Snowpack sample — Buffalo Mountain, Silverthorne, Colorado, USA (1/25/25, 10:11 AM MST)
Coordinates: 39.6222, -106.1139
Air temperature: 22 °F
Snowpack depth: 110 cm
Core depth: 40 cm
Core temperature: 46.4 °F
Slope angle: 12°, slope face: 102°
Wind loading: high
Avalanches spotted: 0
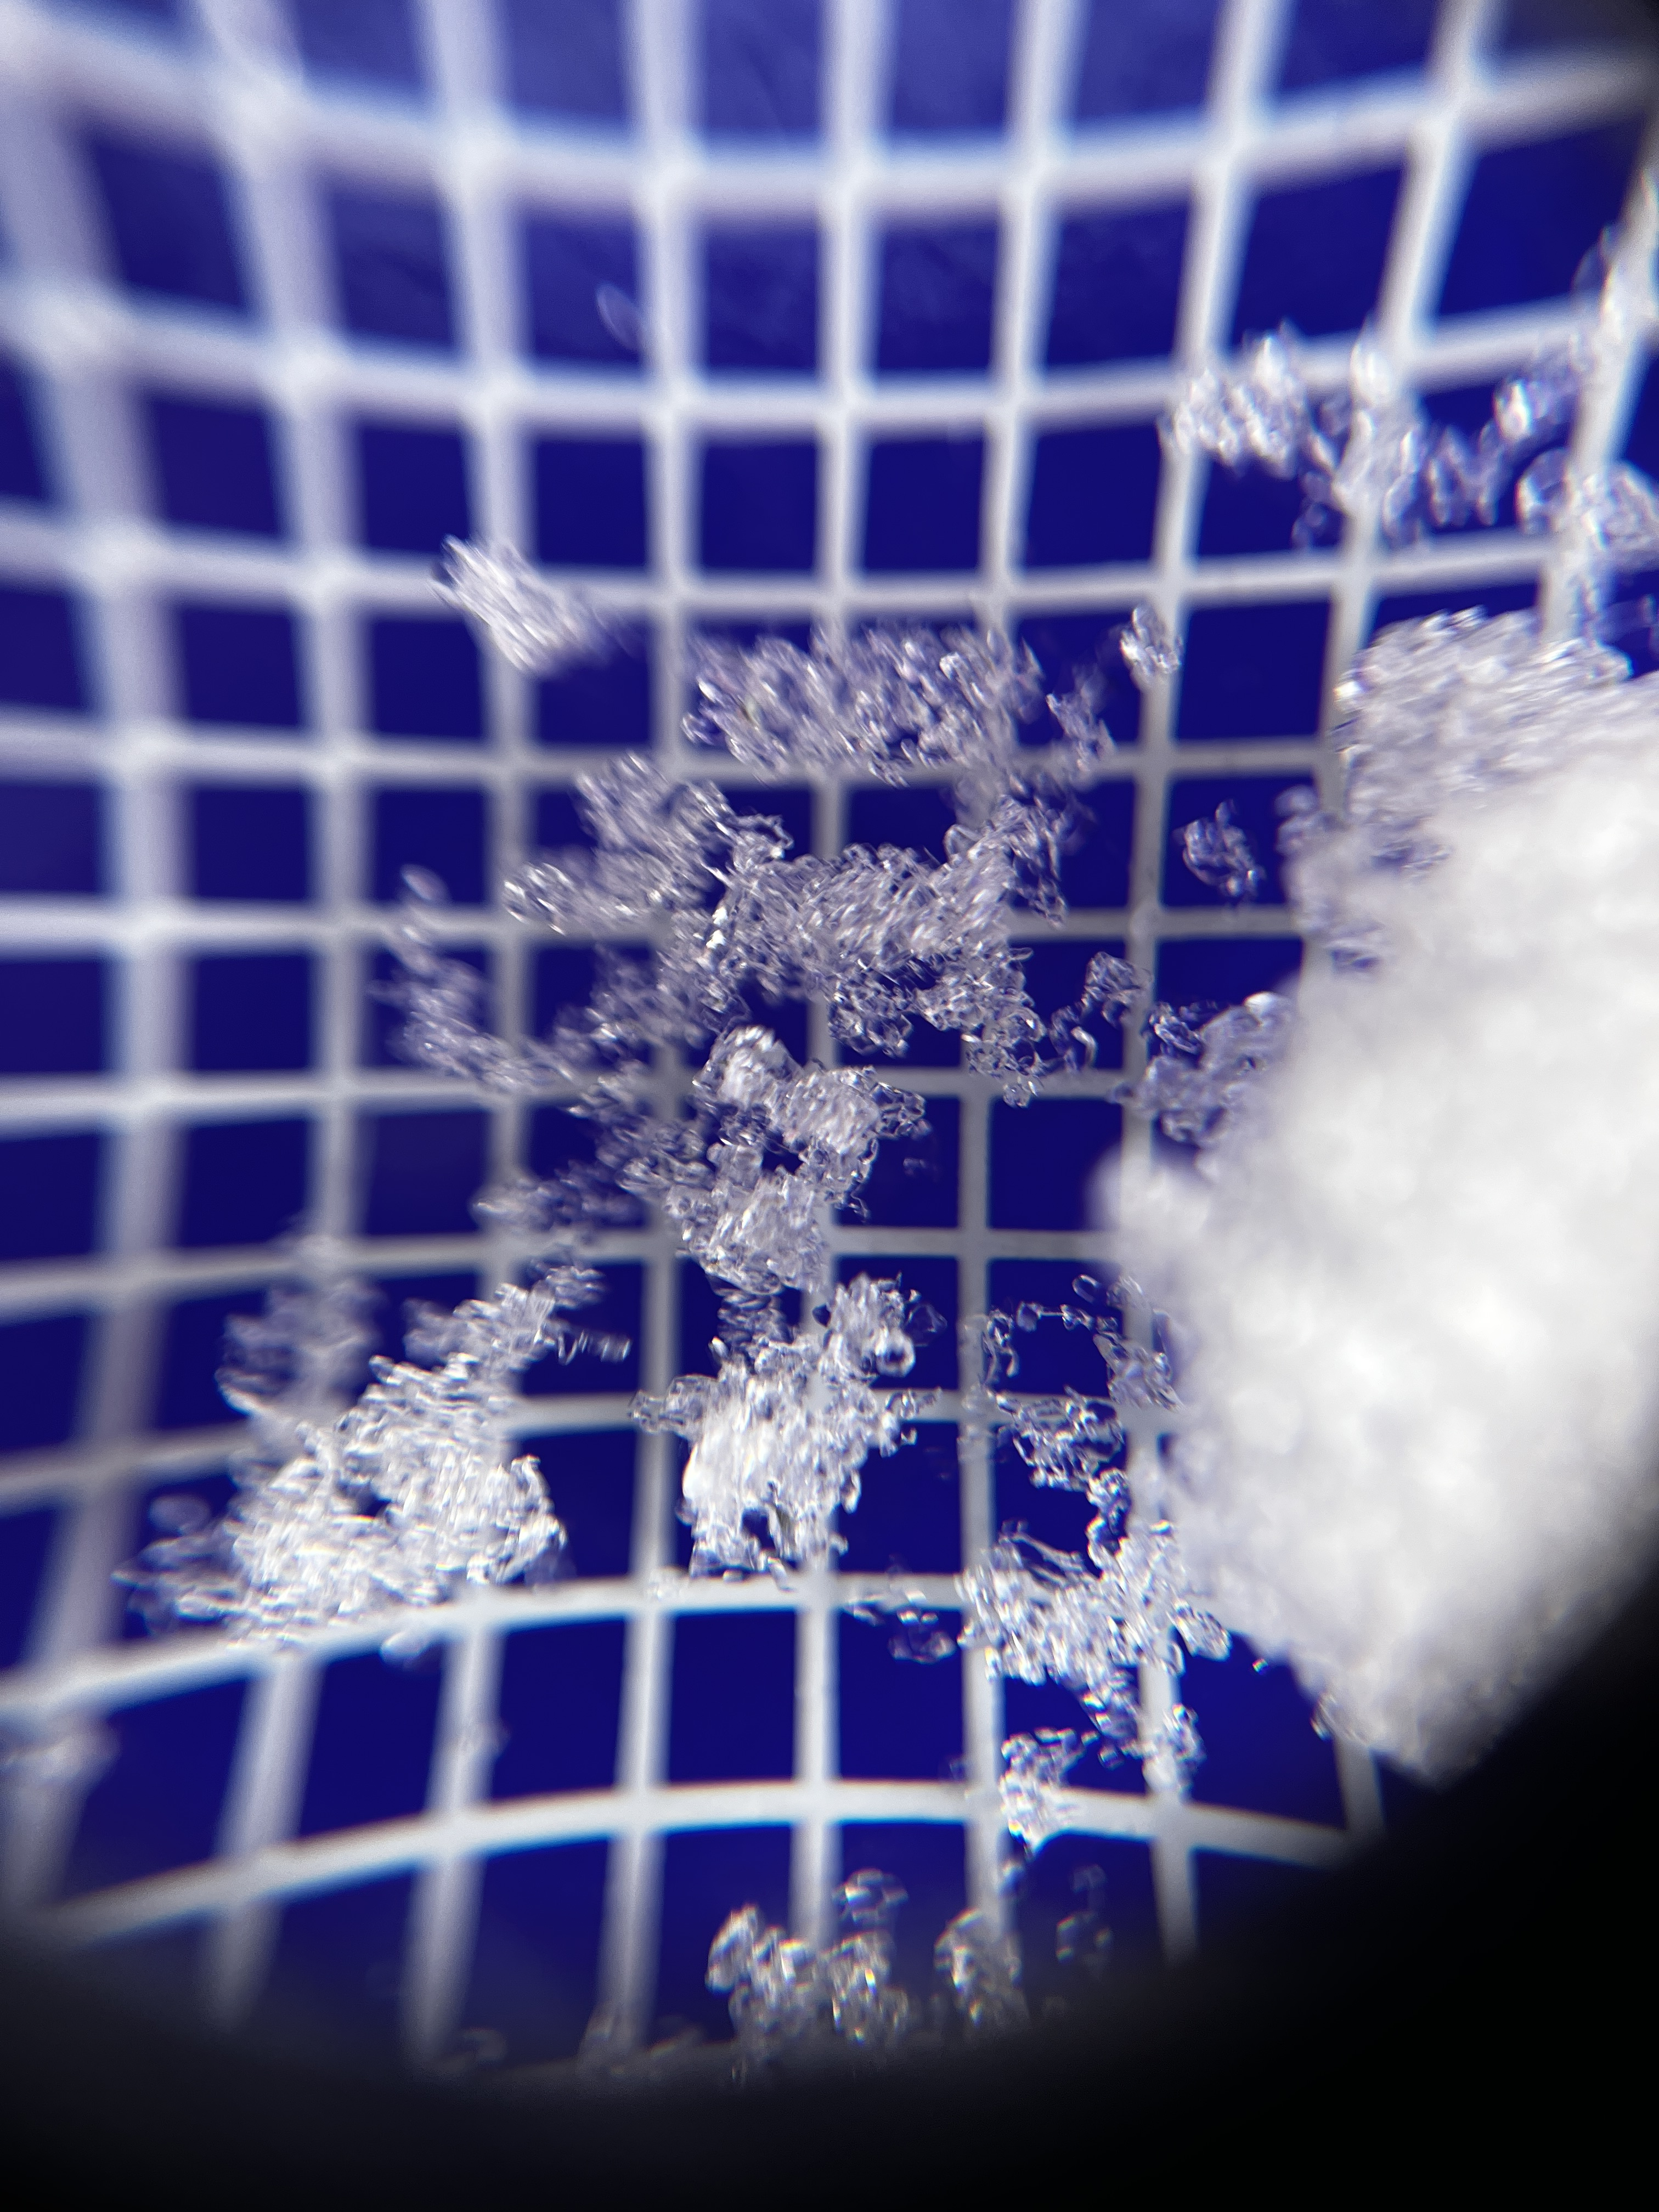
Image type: magnified_profile
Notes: No avalanches nearby, collected on the outskirts of a fire break 15 meters from the treeline, on way to Buffalo and Red Mountain